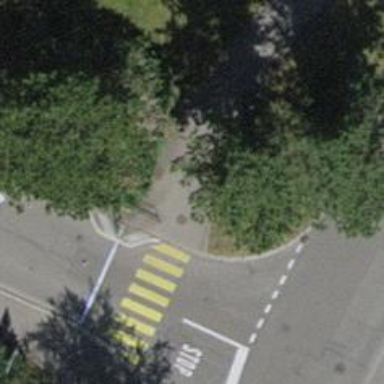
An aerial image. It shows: Kerb barrier.